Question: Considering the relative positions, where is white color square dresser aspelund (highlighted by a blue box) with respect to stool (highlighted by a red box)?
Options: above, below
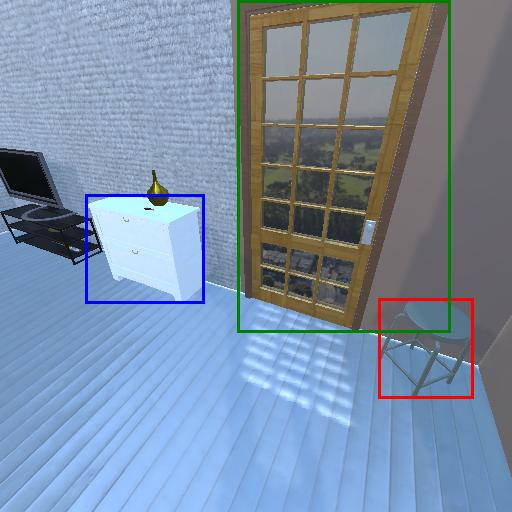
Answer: above